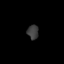
Tissue: lung
Cell type: Epithelial cells
Senescence score: 0.1634
Nuclear area (px): 157
Mean DAPI intensity: 59.758